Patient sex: F
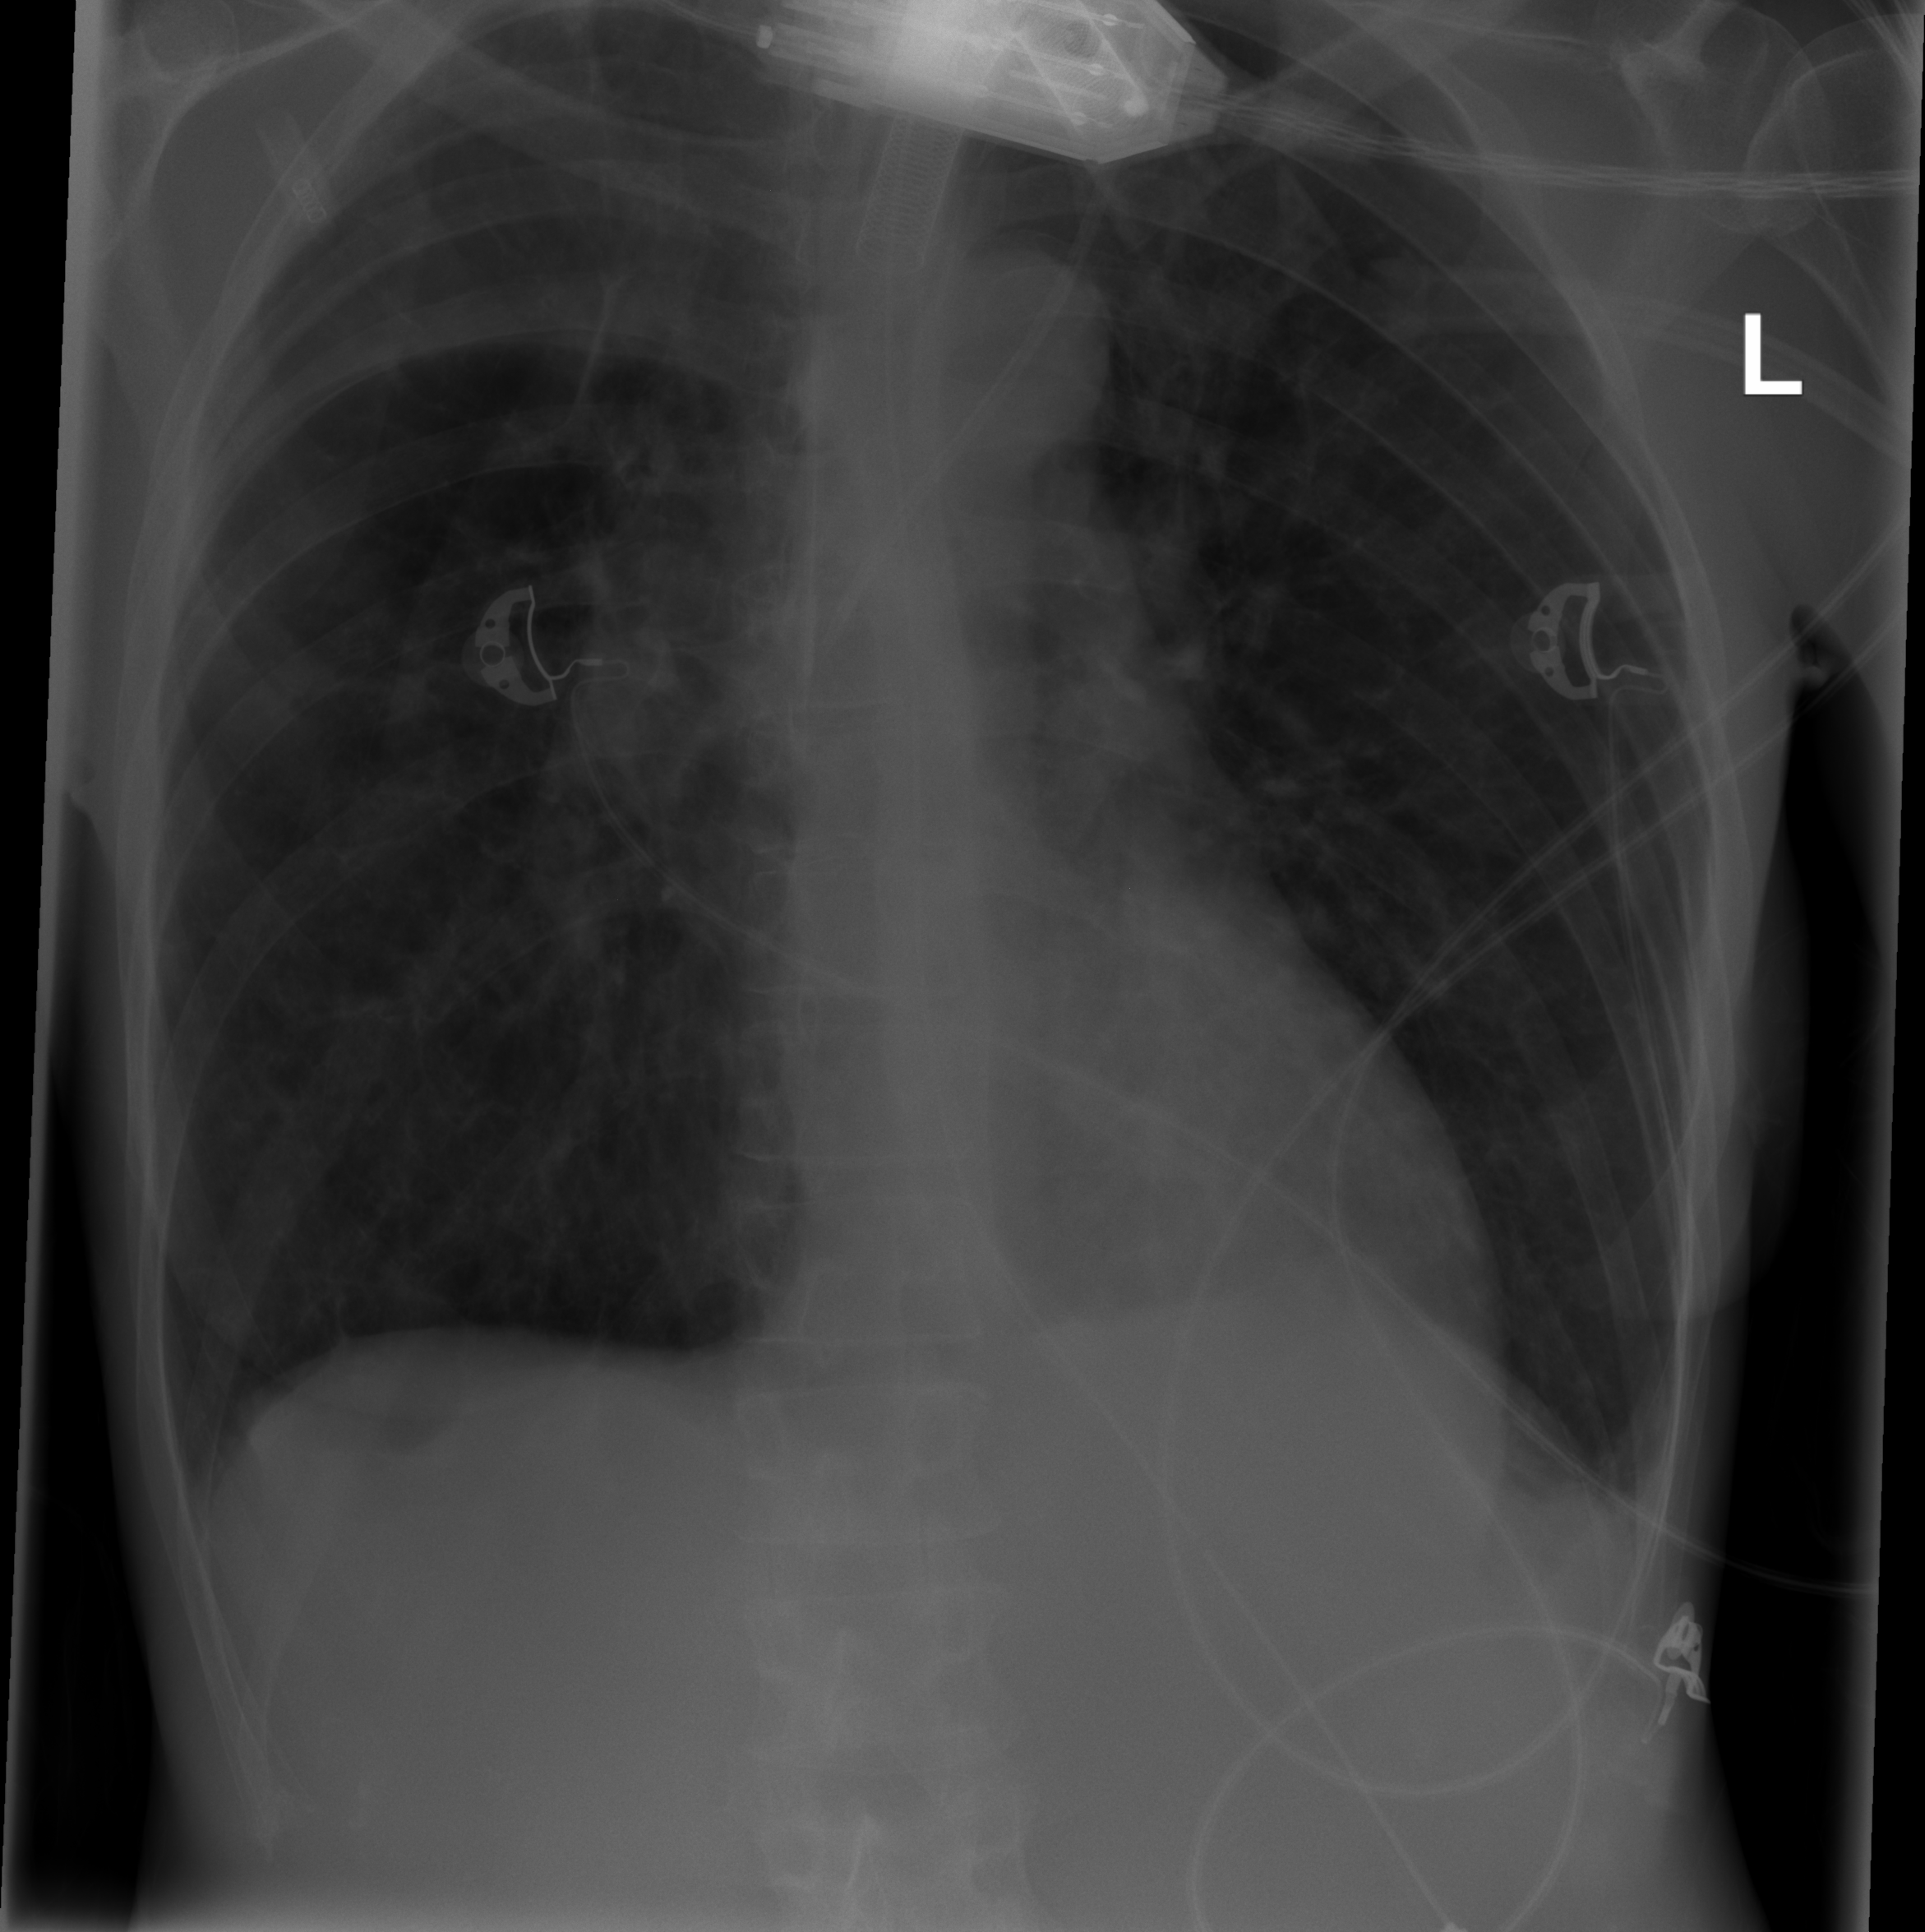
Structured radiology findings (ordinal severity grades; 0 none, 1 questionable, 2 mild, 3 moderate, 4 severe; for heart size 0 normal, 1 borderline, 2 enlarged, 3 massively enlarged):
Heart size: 0
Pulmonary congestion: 0
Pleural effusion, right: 0
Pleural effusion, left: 0
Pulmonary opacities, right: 2
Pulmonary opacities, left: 1
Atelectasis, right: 2
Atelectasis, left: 2